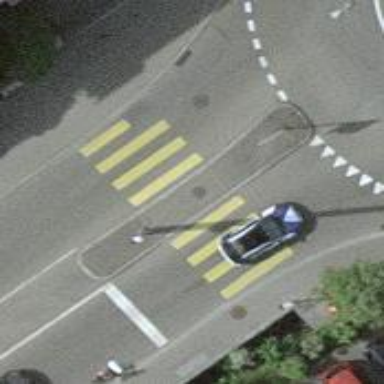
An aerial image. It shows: Kerb barrier.